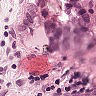
Metastatic tissue present: yes